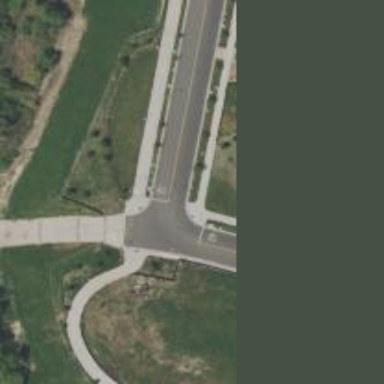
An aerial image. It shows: Unmarked asphalt crossing on cycleway road.